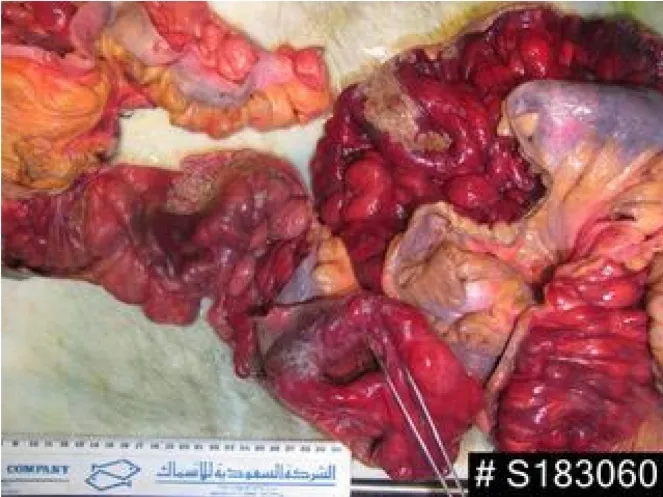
Part of the terminal ilieum showing numerous giant lipomatosis.
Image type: medical_photograph (other_medical_photograph)